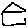
Label: house